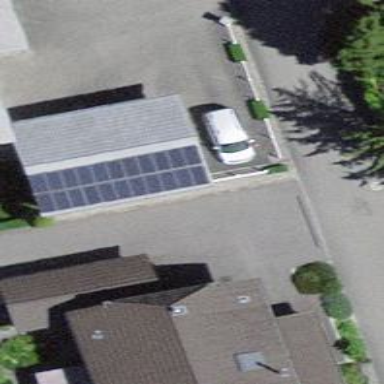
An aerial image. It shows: Solar power generator utilizing photovoltaic technology with solar photovoltaic panels.